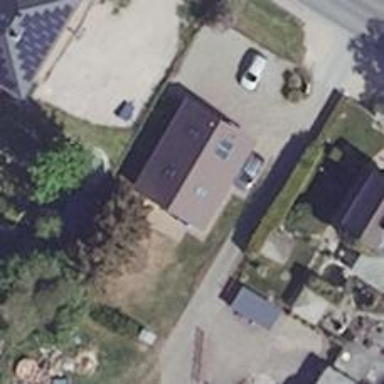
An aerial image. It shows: Veterinary facility.